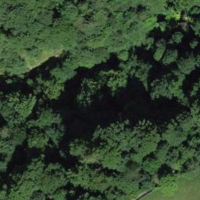
EUNIS habitat code: 44
Species observed at this site:
Lysimachia nemorum